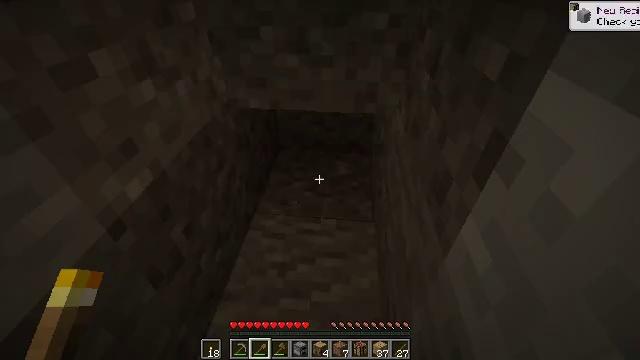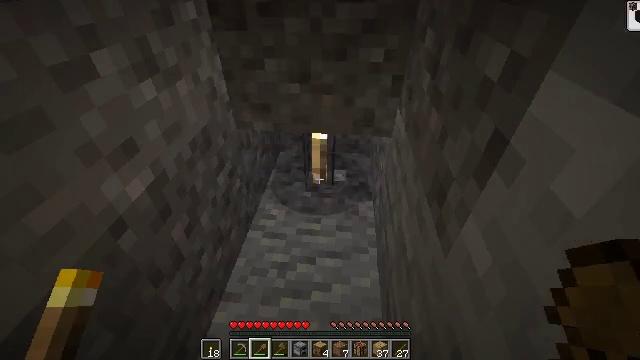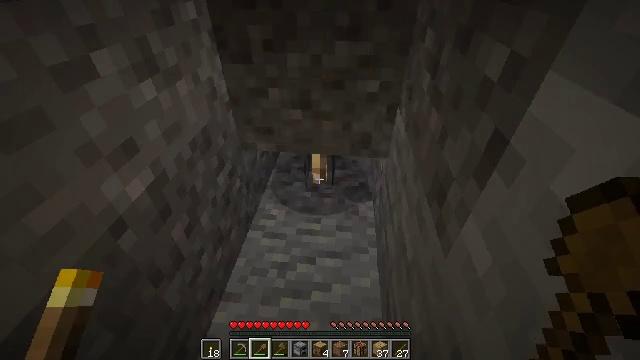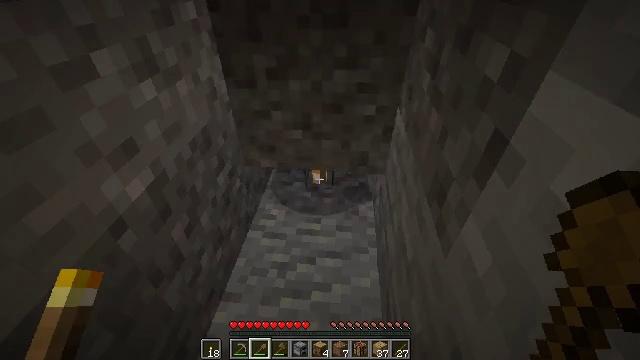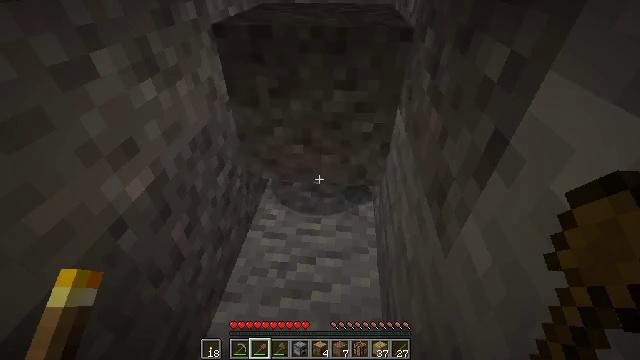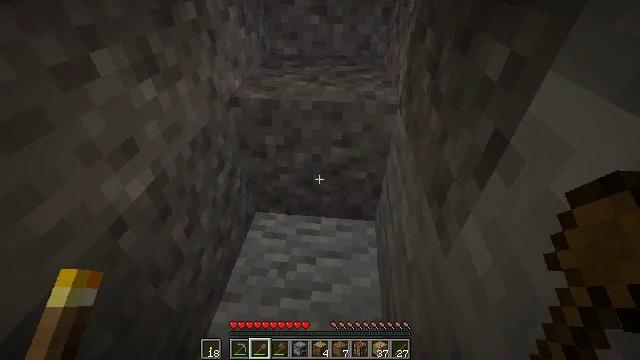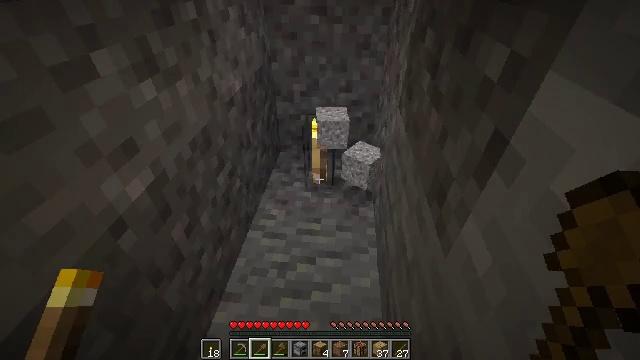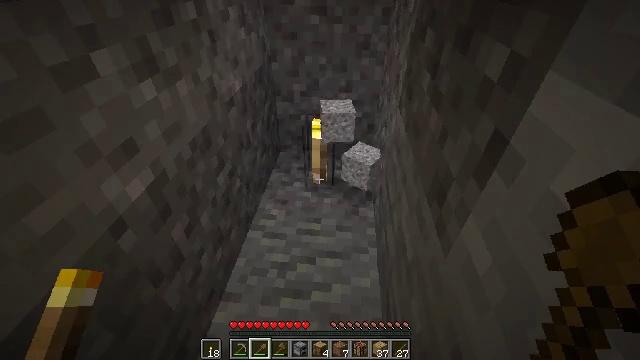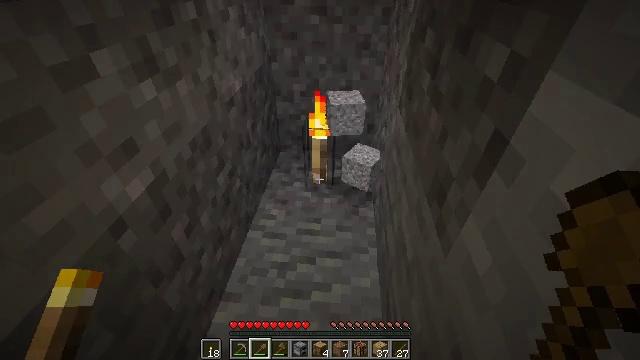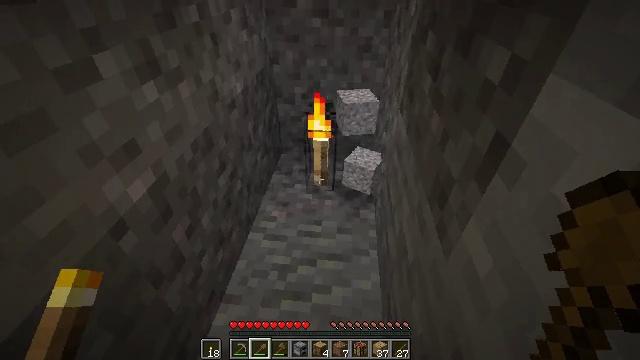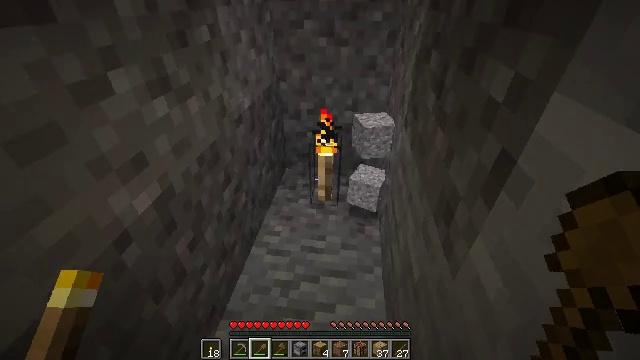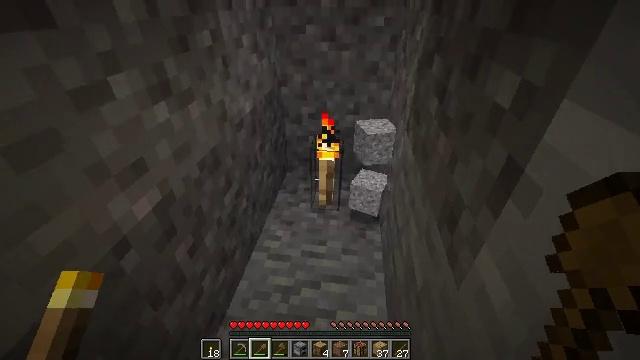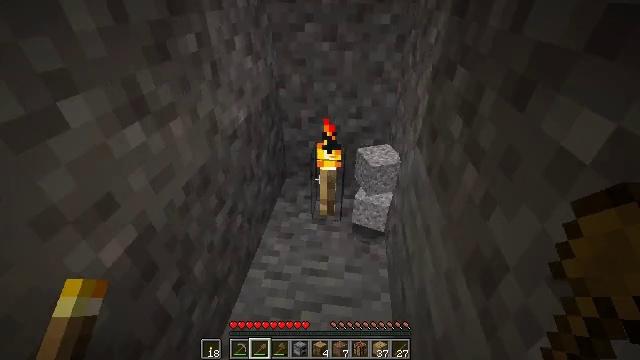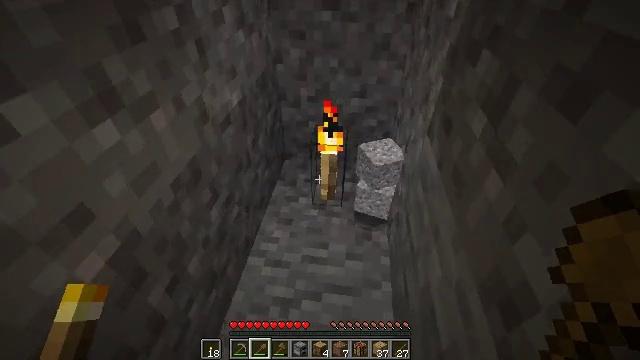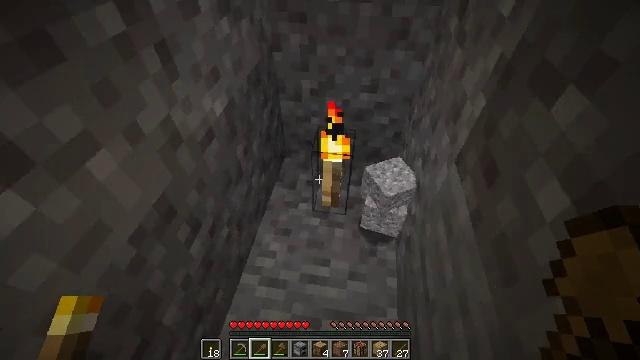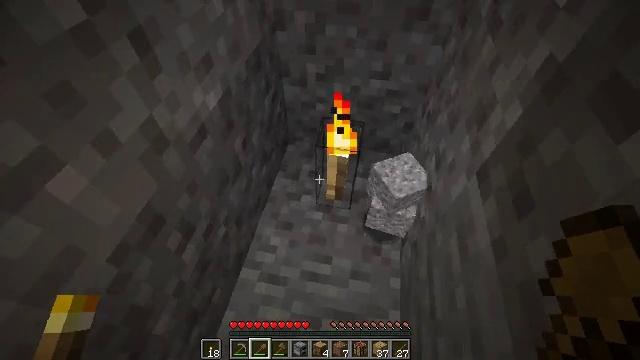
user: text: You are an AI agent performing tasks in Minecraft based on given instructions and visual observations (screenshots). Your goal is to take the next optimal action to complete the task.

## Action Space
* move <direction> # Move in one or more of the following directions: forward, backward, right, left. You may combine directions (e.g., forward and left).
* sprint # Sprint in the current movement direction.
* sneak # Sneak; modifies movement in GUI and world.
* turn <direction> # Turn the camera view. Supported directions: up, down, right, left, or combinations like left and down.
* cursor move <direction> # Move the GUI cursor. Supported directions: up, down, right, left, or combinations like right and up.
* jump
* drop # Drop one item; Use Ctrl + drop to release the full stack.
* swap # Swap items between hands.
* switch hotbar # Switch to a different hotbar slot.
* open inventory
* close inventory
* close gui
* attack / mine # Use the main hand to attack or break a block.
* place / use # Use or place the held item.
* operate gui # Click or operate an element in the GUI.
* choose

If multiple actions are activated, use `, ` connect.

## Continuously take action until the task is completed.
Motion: motion action
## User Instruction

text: Gather the torch from its position.
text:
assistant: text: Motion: no_op
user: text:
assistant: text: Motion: no_op
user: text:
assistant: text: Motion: no_op
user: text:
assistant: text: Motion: no_op
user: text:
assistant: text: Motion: no_op
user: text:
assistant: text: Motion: no_op
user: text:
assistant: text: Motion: no_op
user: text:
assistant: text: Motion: no_op
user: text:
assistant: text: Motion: no_op
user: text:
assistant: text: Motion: turn left and up
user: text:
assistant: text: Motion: move forward
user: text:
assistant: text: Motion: move forward, turn down
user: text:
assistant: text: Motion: move forward, turn down
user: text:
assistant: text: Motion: move forward, turn left and down
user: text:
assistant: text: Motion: move forward, turn left and down
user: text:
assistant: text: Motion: move forward
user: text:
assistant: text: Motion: move forward, turn right and down
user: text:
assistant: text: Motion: move forward, turn right and down
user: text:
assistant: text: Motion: turn right and down, attack / mine
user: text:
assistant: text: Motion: turn down, attack / mine
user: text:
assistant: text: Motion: turn left and down
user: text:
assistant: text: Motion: turn left and down
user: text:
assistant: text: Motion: turn left and down
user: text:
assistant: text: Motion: no_op